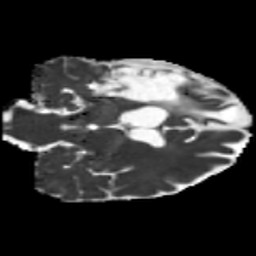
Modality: MD
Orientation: coronal
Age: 49
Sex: male
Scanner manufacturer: siemens
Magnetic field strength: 3 T
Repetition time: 5.25 s
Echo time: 0.08 s